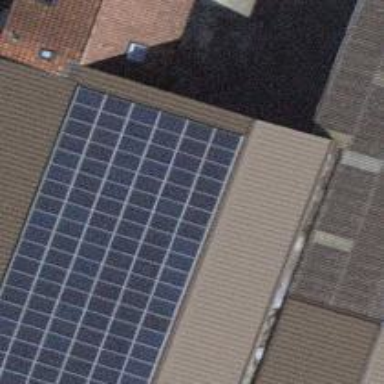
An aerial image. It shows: Solar power generator with photovoltaic panels.